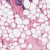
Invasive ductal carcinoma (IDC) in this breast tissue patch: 0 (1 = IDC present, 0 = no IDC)